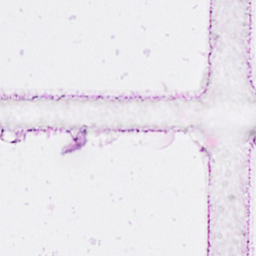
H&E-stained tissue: Breast